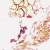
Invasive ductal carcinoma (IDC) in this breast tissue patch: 0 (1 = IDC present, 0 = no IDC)